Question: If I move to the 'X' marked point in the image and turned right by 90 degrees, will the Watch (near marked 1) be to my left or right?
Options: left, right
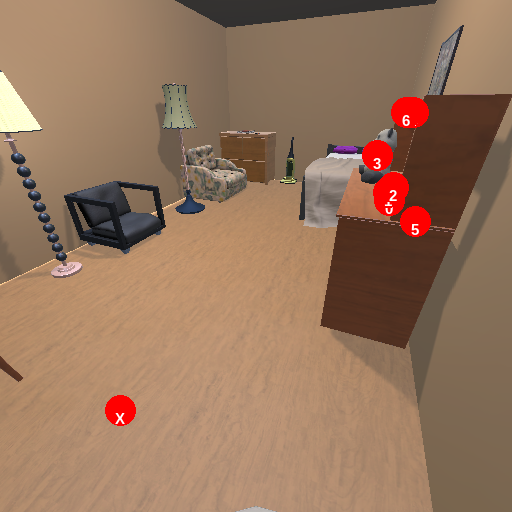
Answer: left